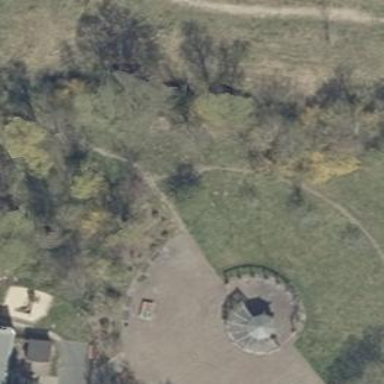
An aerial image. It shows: Picnic site with paving stones.